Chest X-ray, AP view. Patient: 29 years old, sex F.
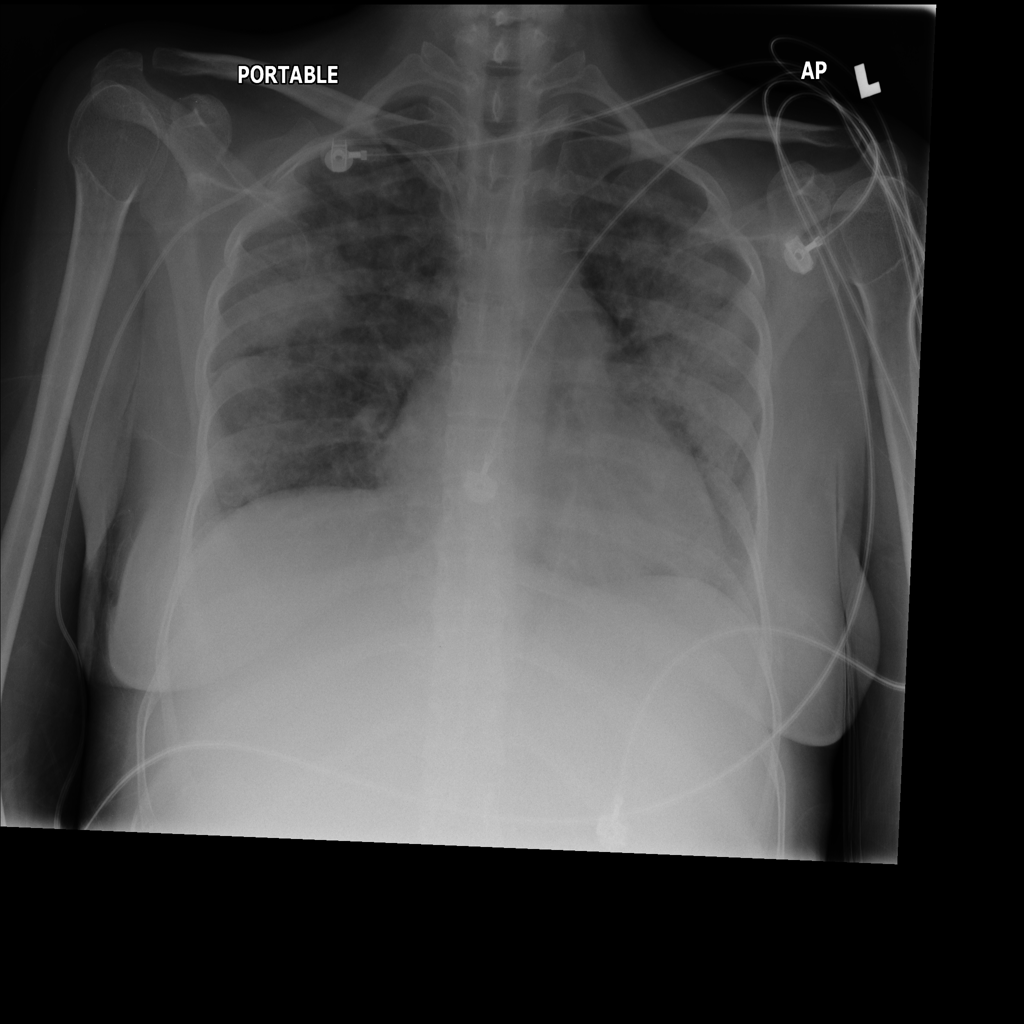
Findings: Infiltration